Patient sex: M
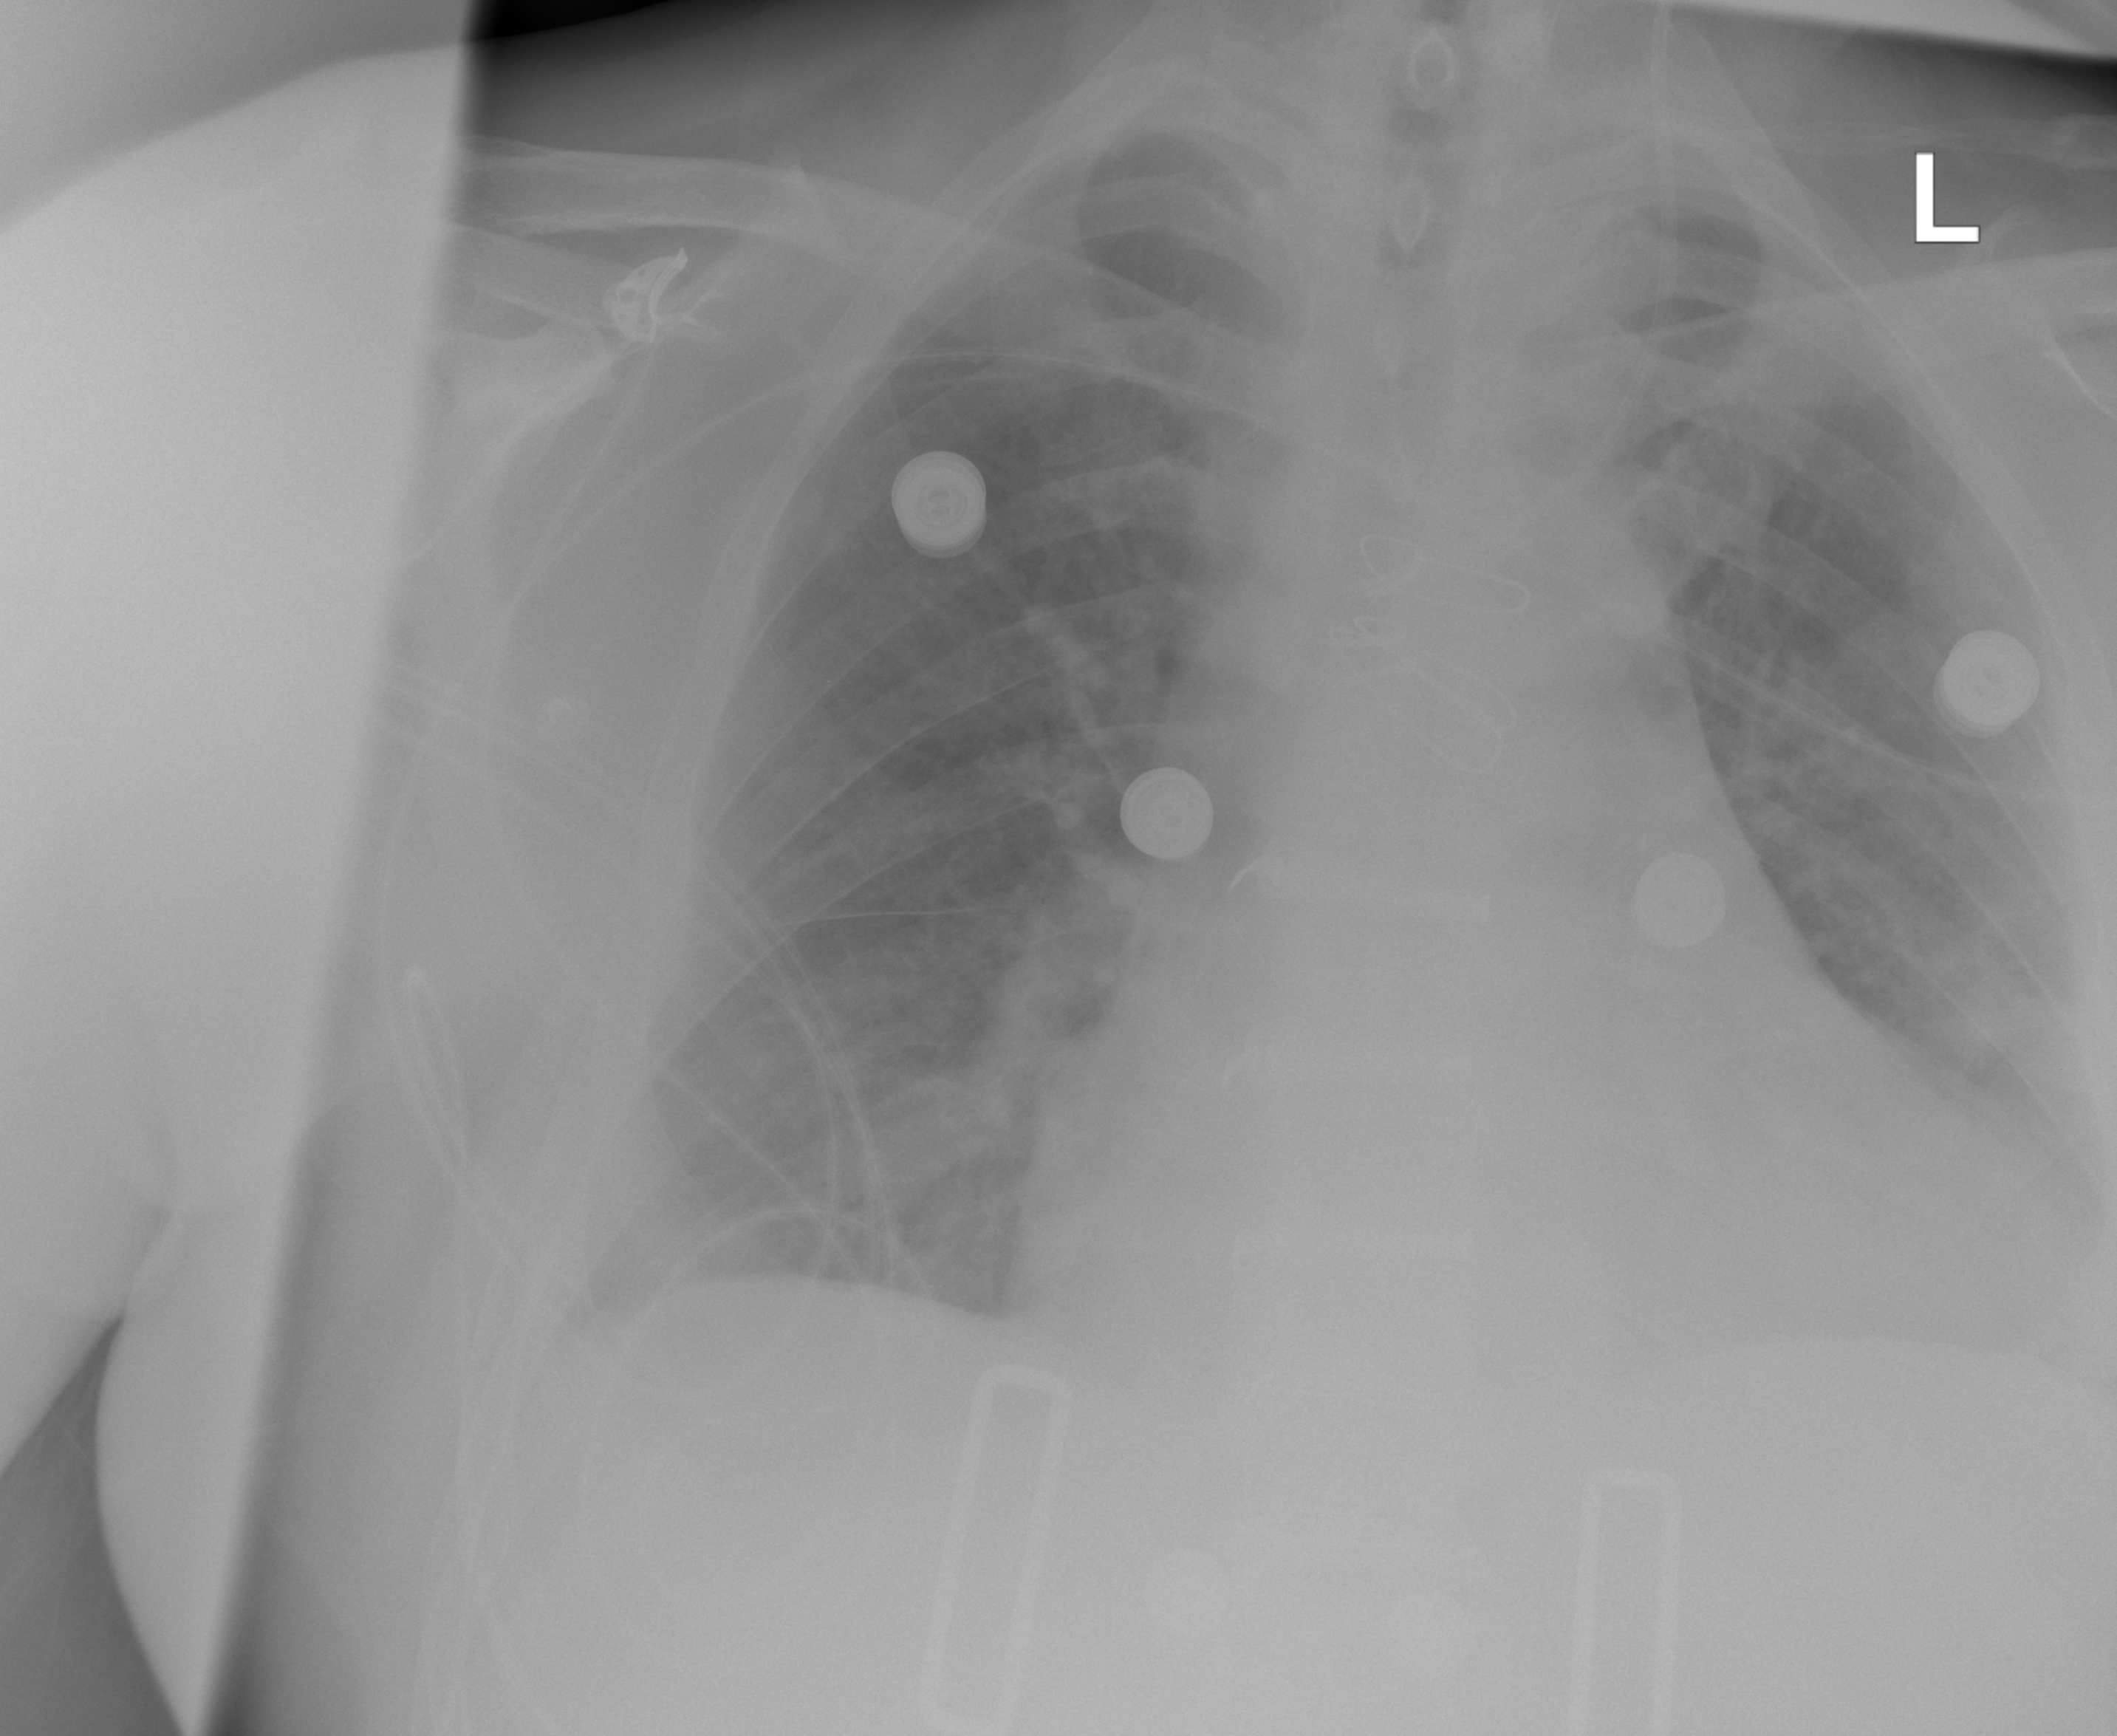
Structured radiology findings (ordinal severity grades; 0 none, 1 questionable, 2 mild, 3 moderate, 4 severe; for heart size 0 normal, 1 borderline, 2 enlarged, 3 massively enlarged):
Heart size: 3
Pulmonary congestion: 2
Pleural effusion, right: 1
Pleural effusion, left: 1
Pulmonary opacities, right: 0
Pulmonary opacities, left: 0
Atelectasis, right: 2
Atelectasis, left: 2